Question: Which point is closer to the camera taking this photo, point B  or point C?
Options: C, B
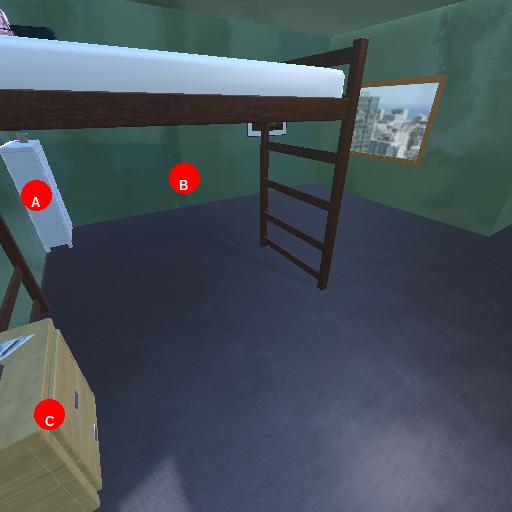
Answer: C